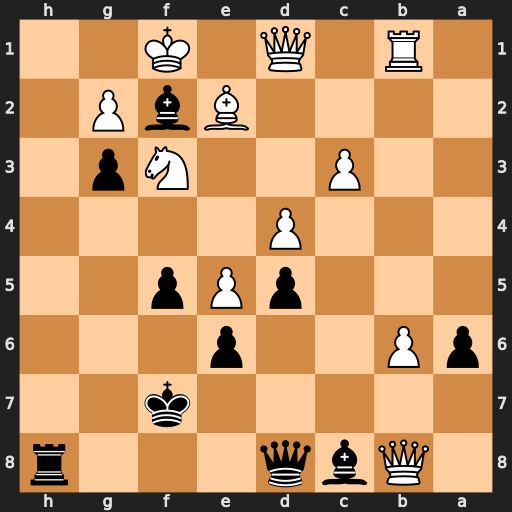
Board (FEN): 1Qbq3r/5k2/pP2p3/3pPp2/3P4/2P2Np1/4BbP1/1R1Q1K2
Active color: b
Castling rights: -
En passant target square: -
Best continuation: Rh1+ Ng1 Rxg1#